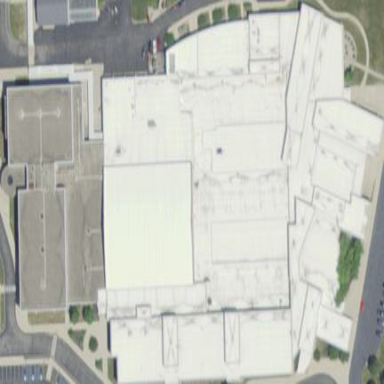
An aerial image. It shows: School building with school amenities.